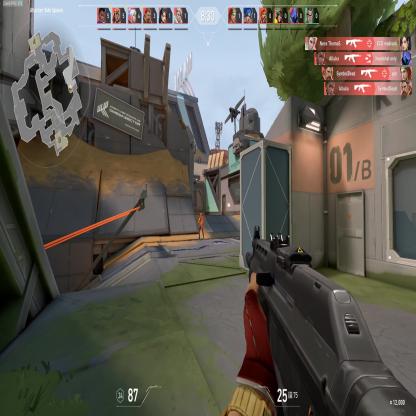
Label: enemy